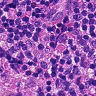
Metastatic tissue present: no